Field crop: tomato
Growth stage: 2
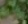
Species: solanum